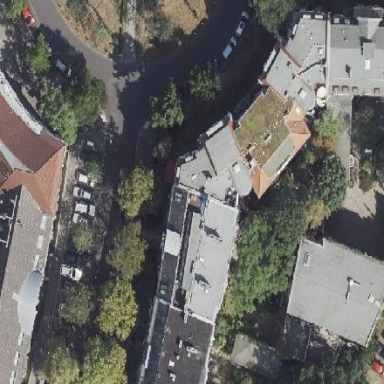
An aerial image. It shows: Apartment building with quadruple saltbox roof shape.